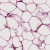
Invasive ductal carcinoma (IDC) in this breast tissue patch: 0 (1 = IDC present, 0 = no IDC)